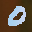
Label: 0